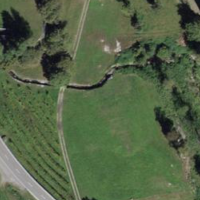
EUNIS habitat code: 40
Species observed at this site:
Phytolacca americana
Cordulegaster bidentata
Lysimachia vulgaris
Veronica persica